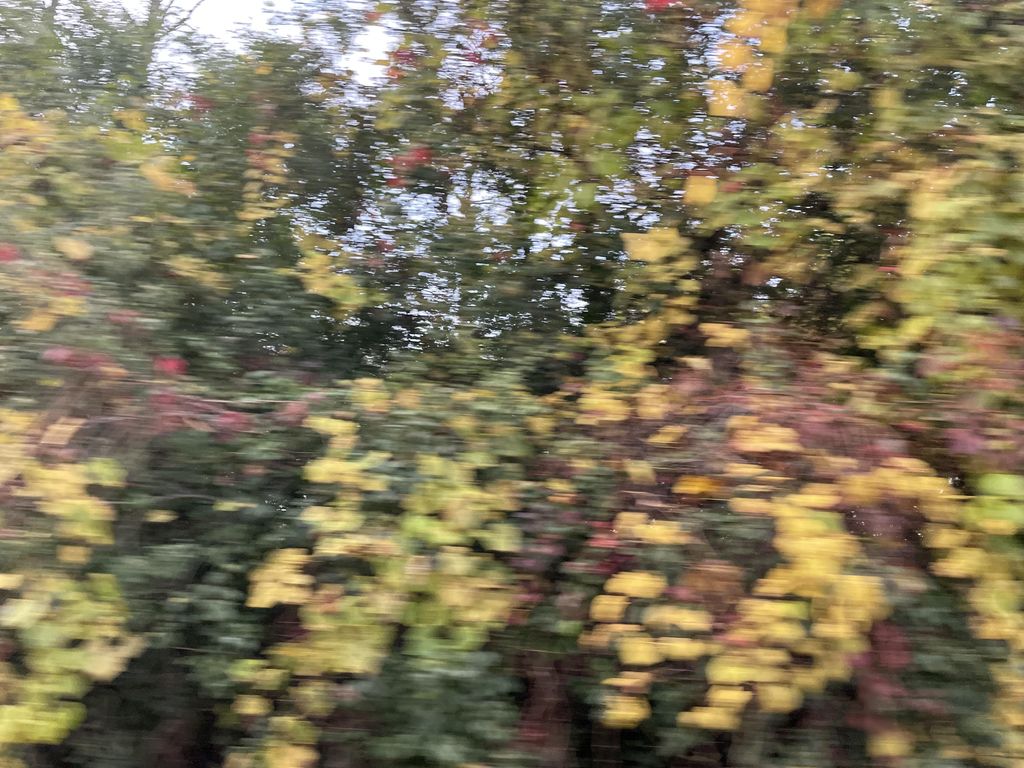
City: kitchener-waterloo